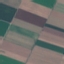
Land use / land cover: AnnualCrop